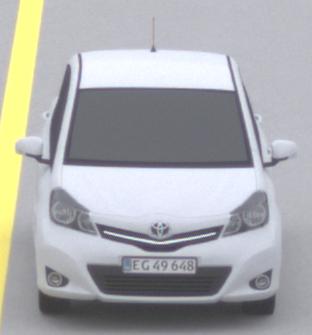
Make: Toyota
Model: Yaris 1.0
Detailed model: Yaris (XP9)
Model produced from: 2009/01
Model produced until: 2010/10
Doors: 3
Color: white
Road condition: dry road
Daytime: midday
Contrast: low contrast